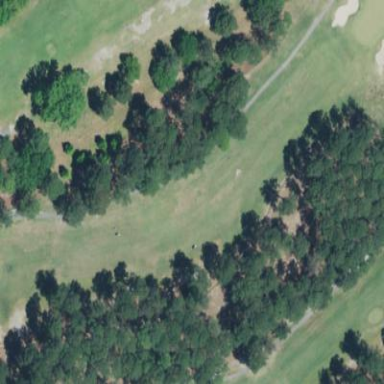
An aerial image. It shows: Golf fairway surrounded by grass.